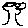
Label: tree